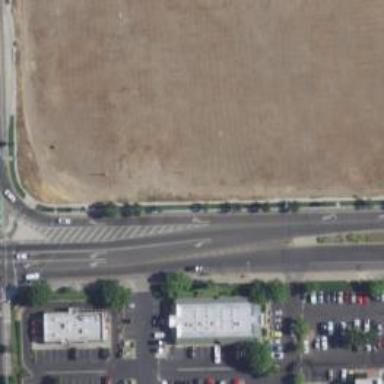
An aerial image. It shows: Secondary link road with asphalt surface.